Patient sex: M
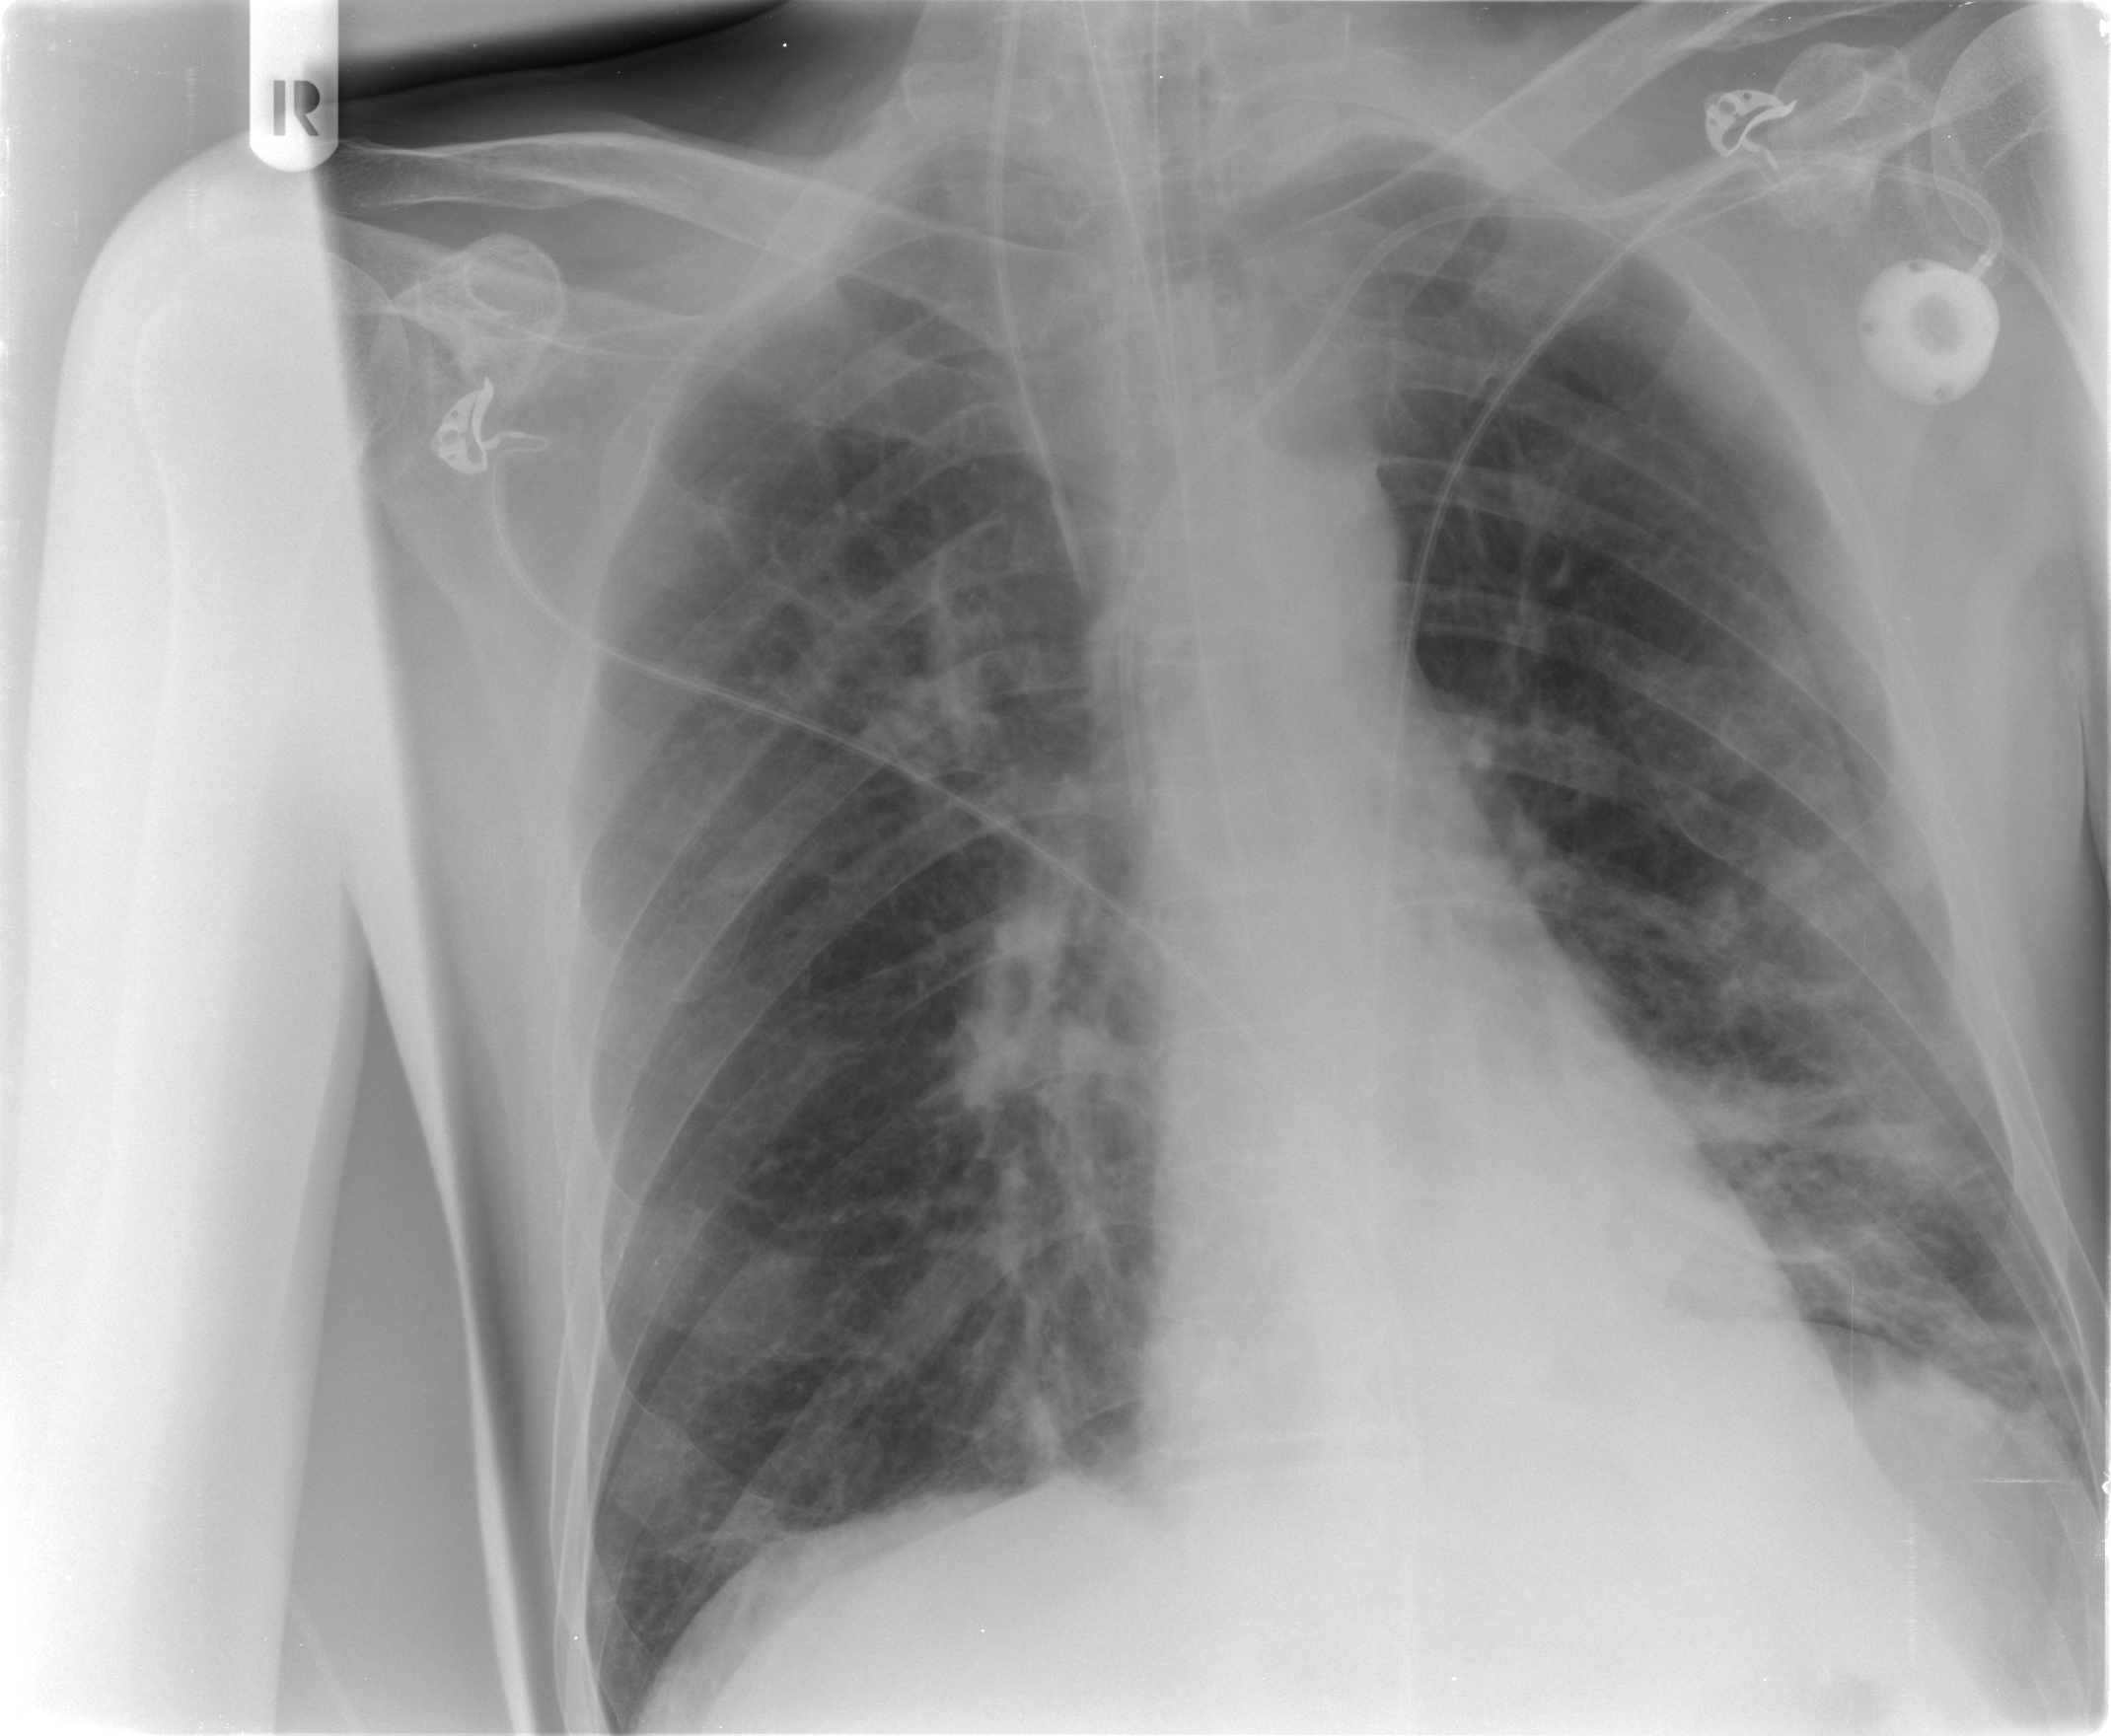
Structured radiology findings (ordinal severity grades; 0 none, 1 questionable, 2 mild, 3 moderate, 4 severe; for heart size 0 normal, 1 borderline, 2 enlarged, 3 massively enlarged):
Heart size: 0
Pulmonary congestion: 0
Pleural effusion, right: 0
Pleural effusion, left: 0
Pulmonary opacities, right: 0
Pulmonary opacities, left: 1
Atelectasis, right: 0
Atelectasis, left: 2